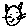
Label: cat